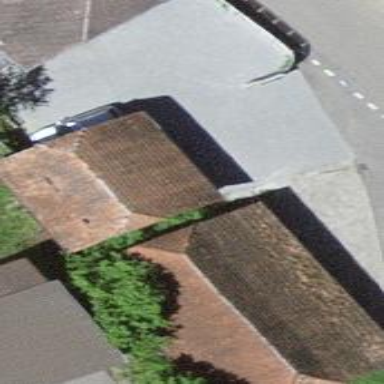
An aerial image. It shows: Rural barn.